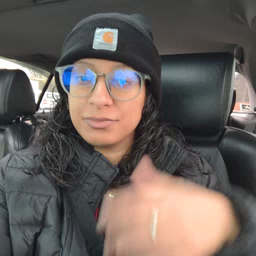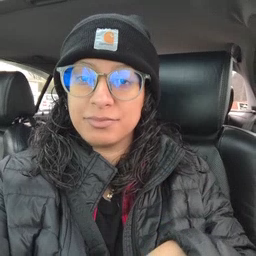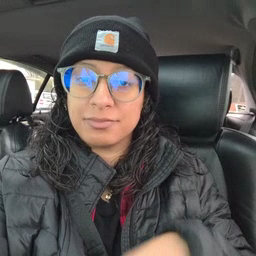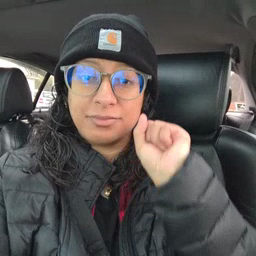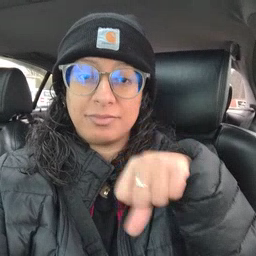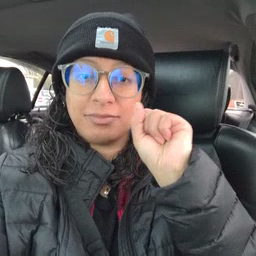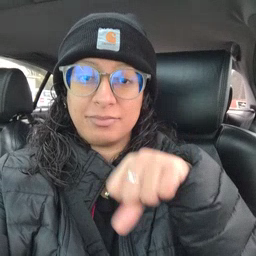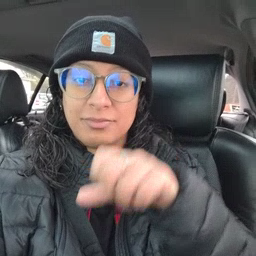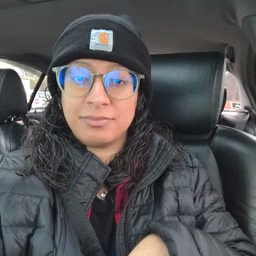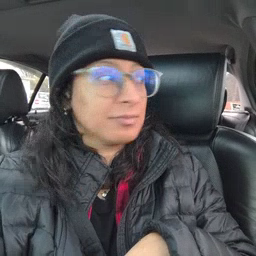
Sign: yes